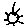
Label: sun